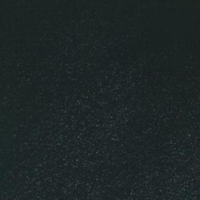
EUNIS habitat code: 14
Species observed at this site:
Larus michahellis